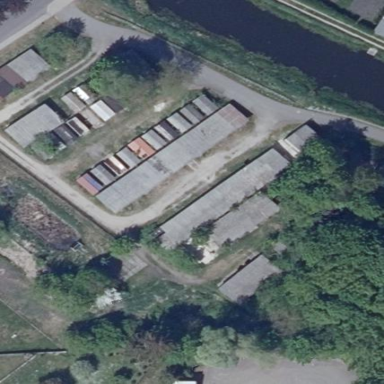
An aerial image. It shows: Group of garages.